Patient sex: F
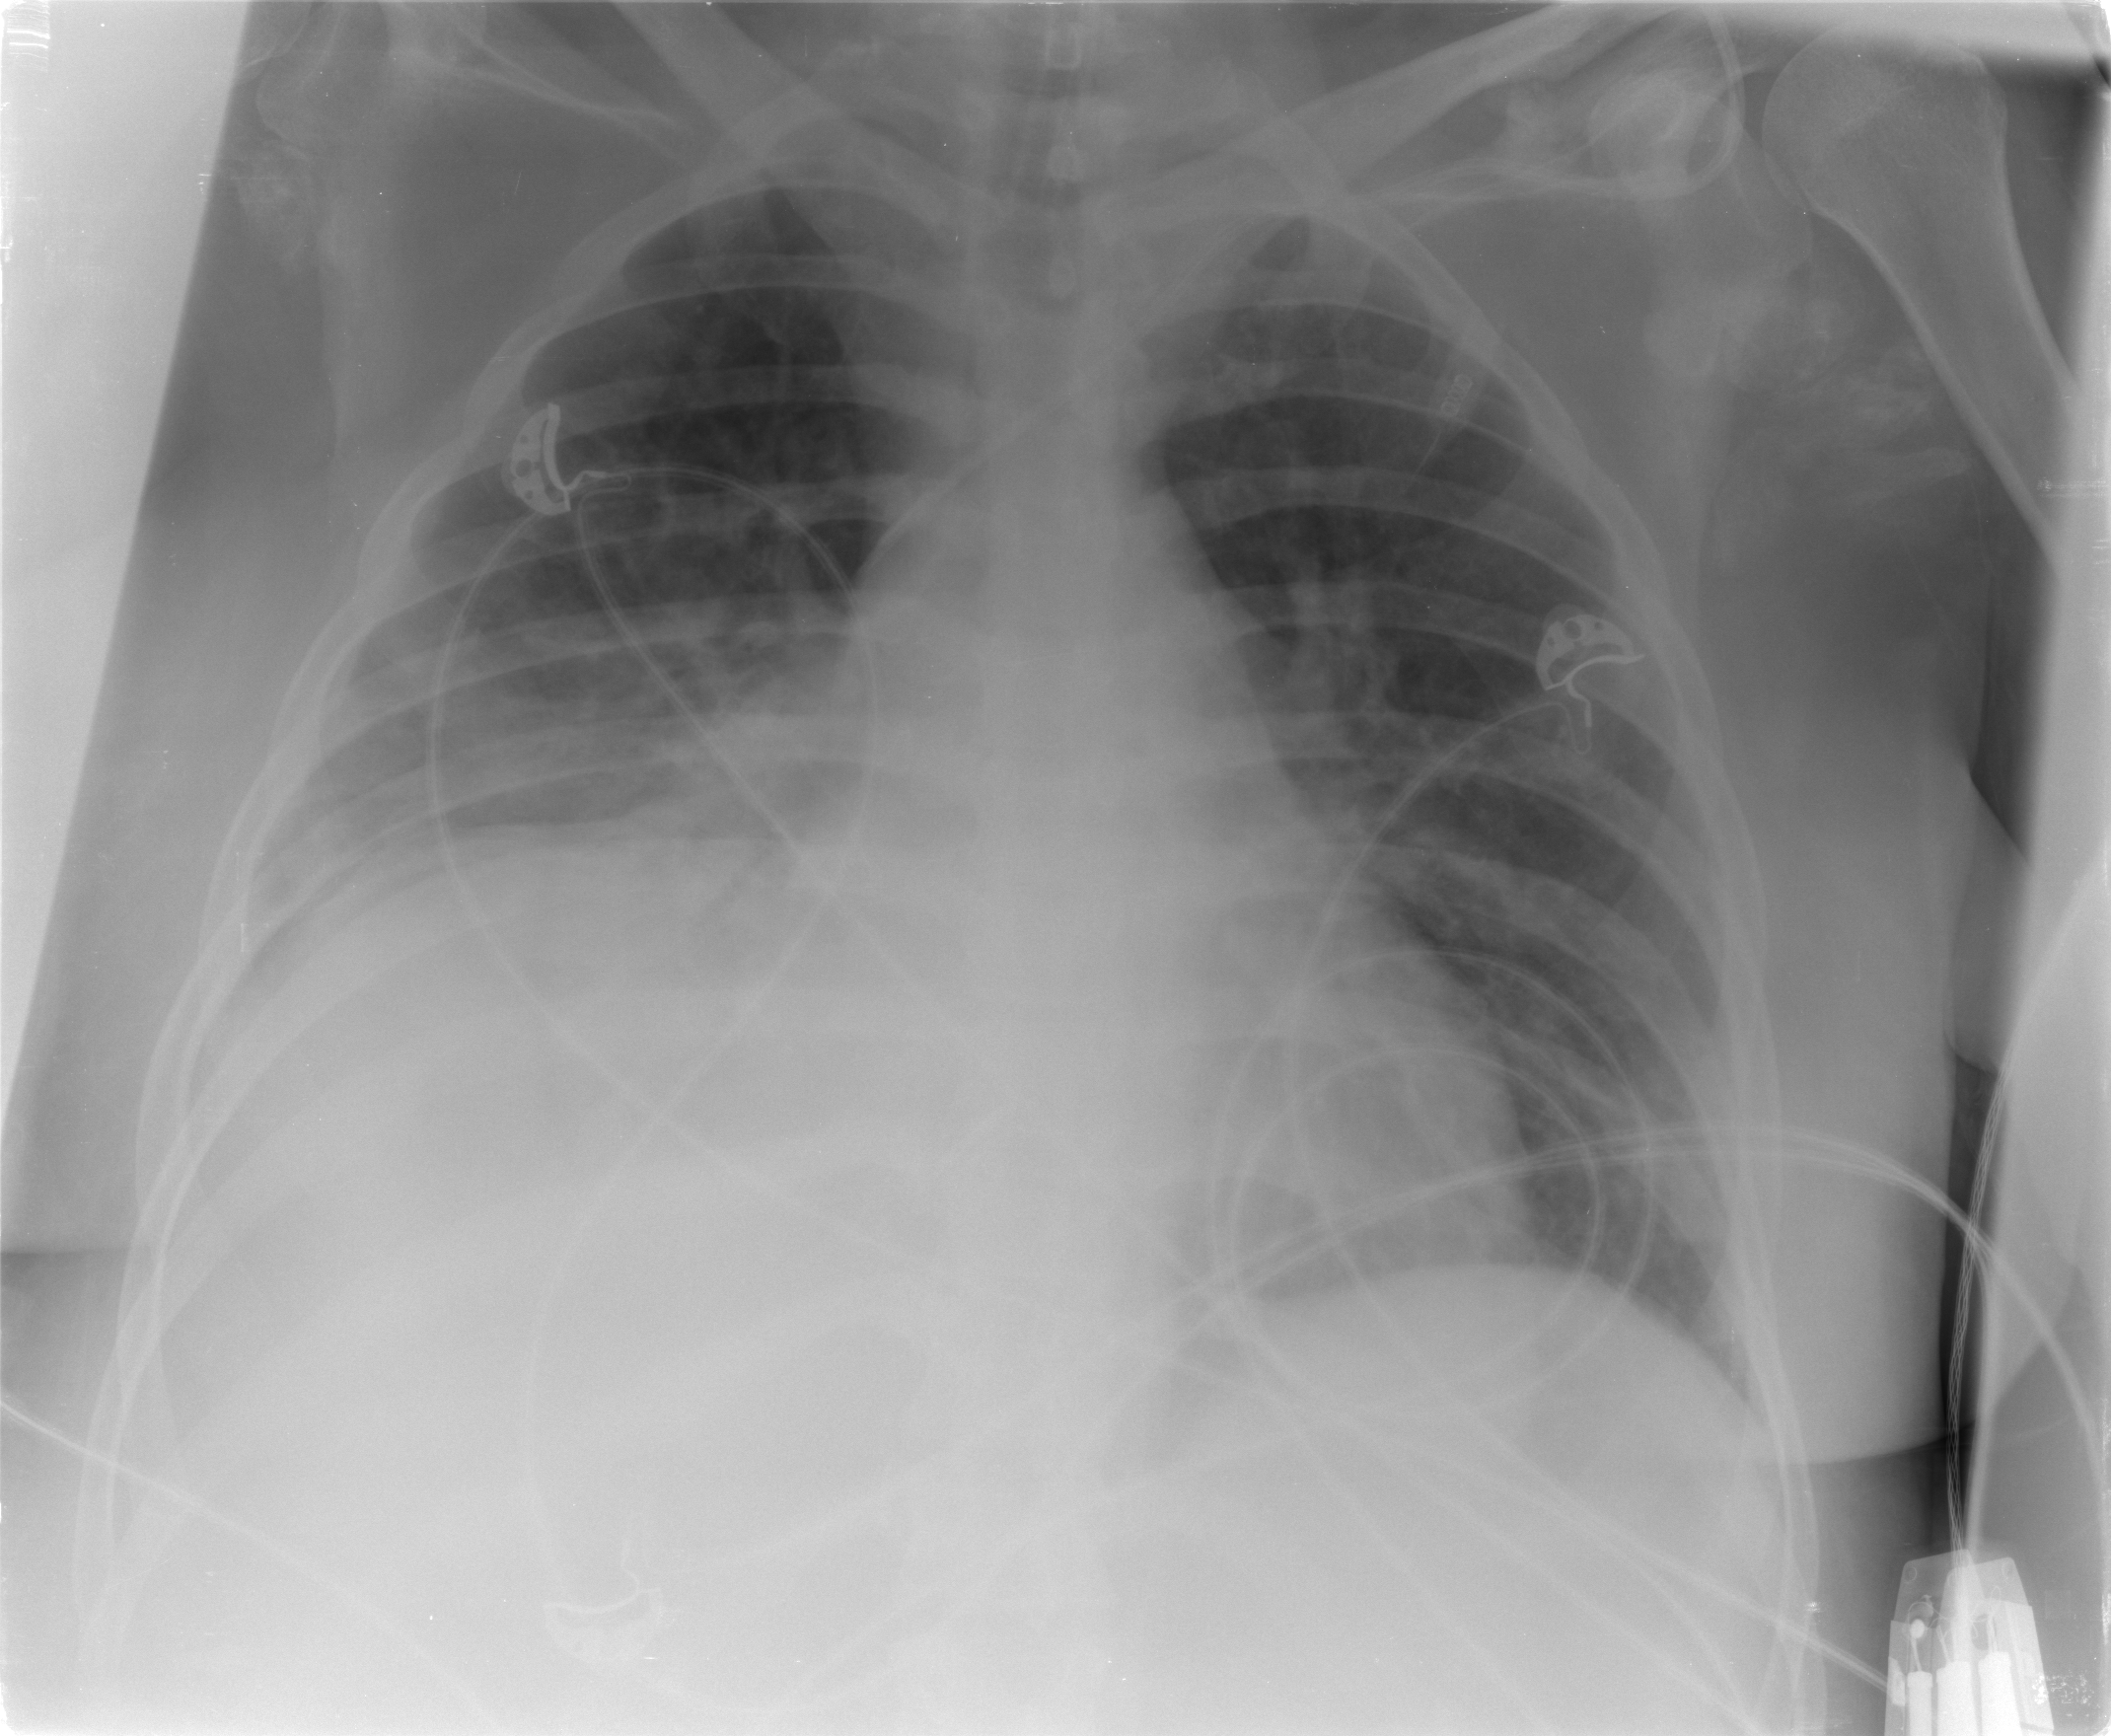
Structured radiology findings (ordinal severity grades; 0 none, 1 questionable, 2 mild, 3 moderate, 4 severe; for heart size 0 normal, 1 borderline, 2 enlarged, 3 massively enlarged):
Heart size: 0
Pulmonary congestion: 2
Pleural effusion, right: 2
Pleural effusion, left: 0
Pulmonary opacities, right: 2
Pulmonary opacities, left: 2
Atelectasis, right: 3
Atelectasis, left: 2